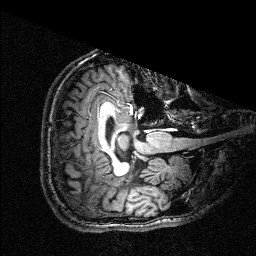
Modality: T1w
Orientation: axial
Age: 31
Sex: male